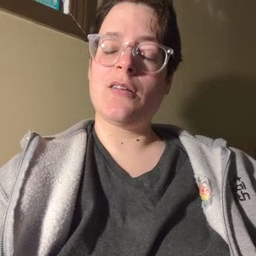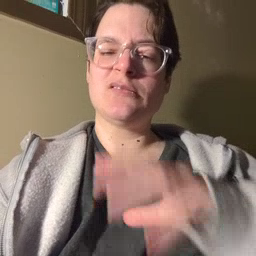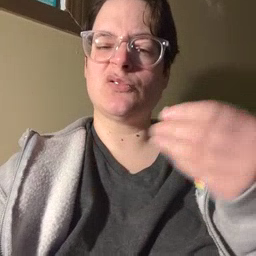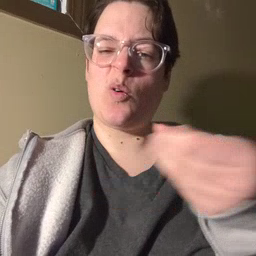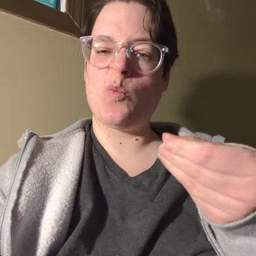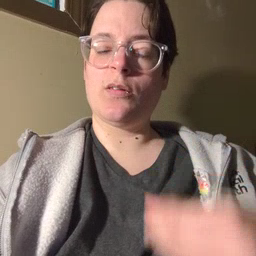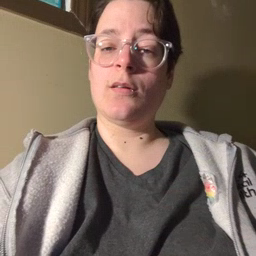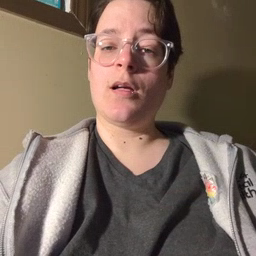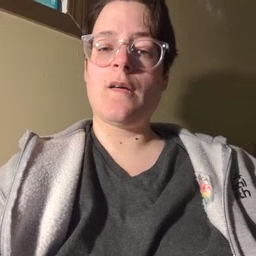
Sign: story